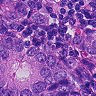
Metastatic tissue present: yes